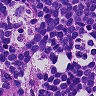
Metastatic tissue present: no